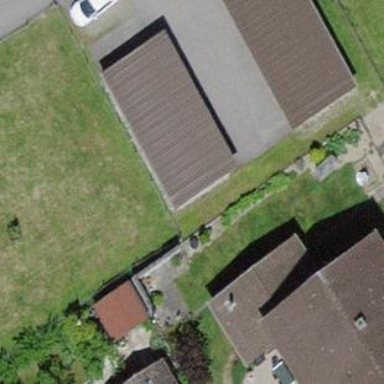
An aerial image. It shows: View of roof of building.